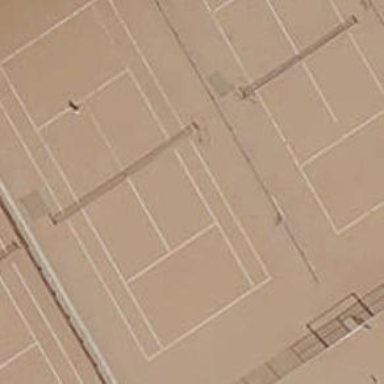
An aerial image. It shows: Tennis court on pitch designated for leisure land.